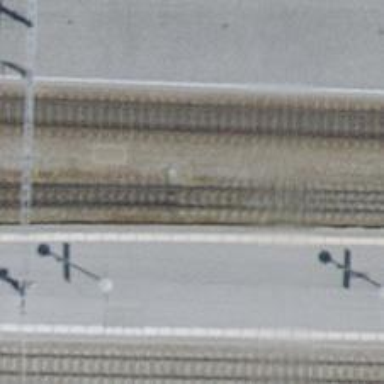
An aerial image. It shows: Railway switch.